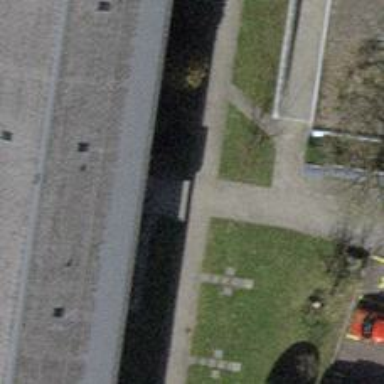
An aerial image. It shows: Footway made of paving stones.